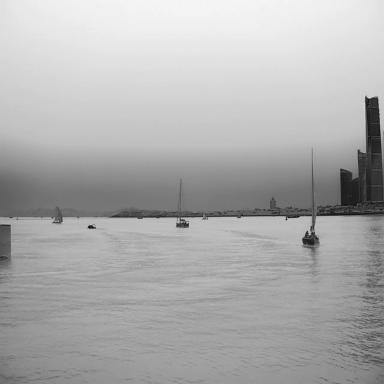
There are 15 objects shown in the infrared image, including seven canoes, seven sailboats, and a container_ship.